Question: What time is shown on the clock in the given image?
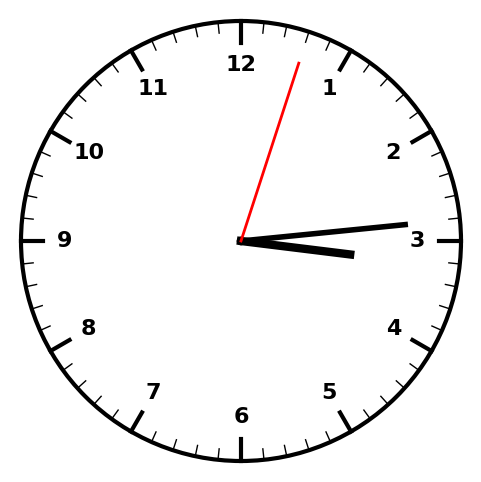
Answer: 03:14:03